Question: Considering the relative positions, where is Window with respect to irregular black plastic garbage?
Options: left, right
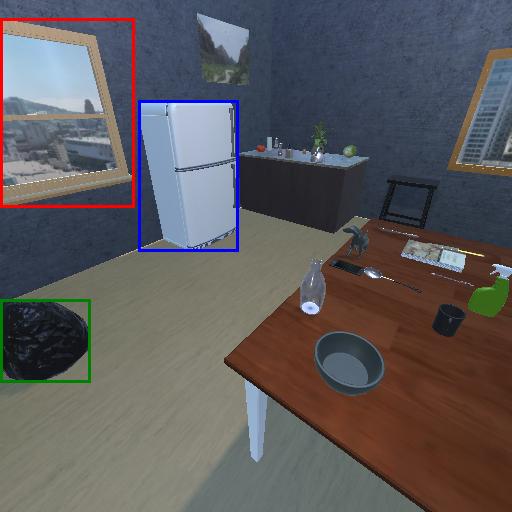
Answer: left